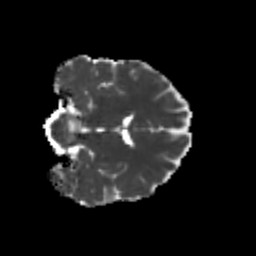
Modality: MD
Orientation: coronal
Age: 26
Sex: male
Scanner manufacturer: siemens
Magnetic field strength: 3 T
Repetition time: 3.5 s
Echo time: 0.104 s